Question: I used urdu font but in some pages it works and in some pages it shows in strange language..
I tried to use the font .ttf i also tried to fix my own timezone, but still the problem is showing up..
this is what i am trying to do.

On this index page the Urdu Font is working Perfectly fine..
<URL>
But on some other pages like this its giving error.
<URL>
so why is this problem is showing up??? what is it i have done wrong in these pages?
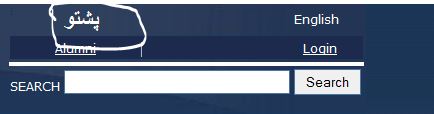
Answer: This doesn't seem to be a CSS issue. The difference between index.html and admission_policy.html is the character output.
Admission_policy.html:
'''
<a id="ctl00_HyperLink15" class="menueshyperlink" href="#">pshtw</a>
'''
index.html:
'''
<a id="ctl00_HyperLink15" class="menueshyperlink" href="#">pshtw</a>
'''
See the difference? Since your website seems to be static, you could also check your character encoding so it's either utf8 or utf16. You can do this while saving your code.